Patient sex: M
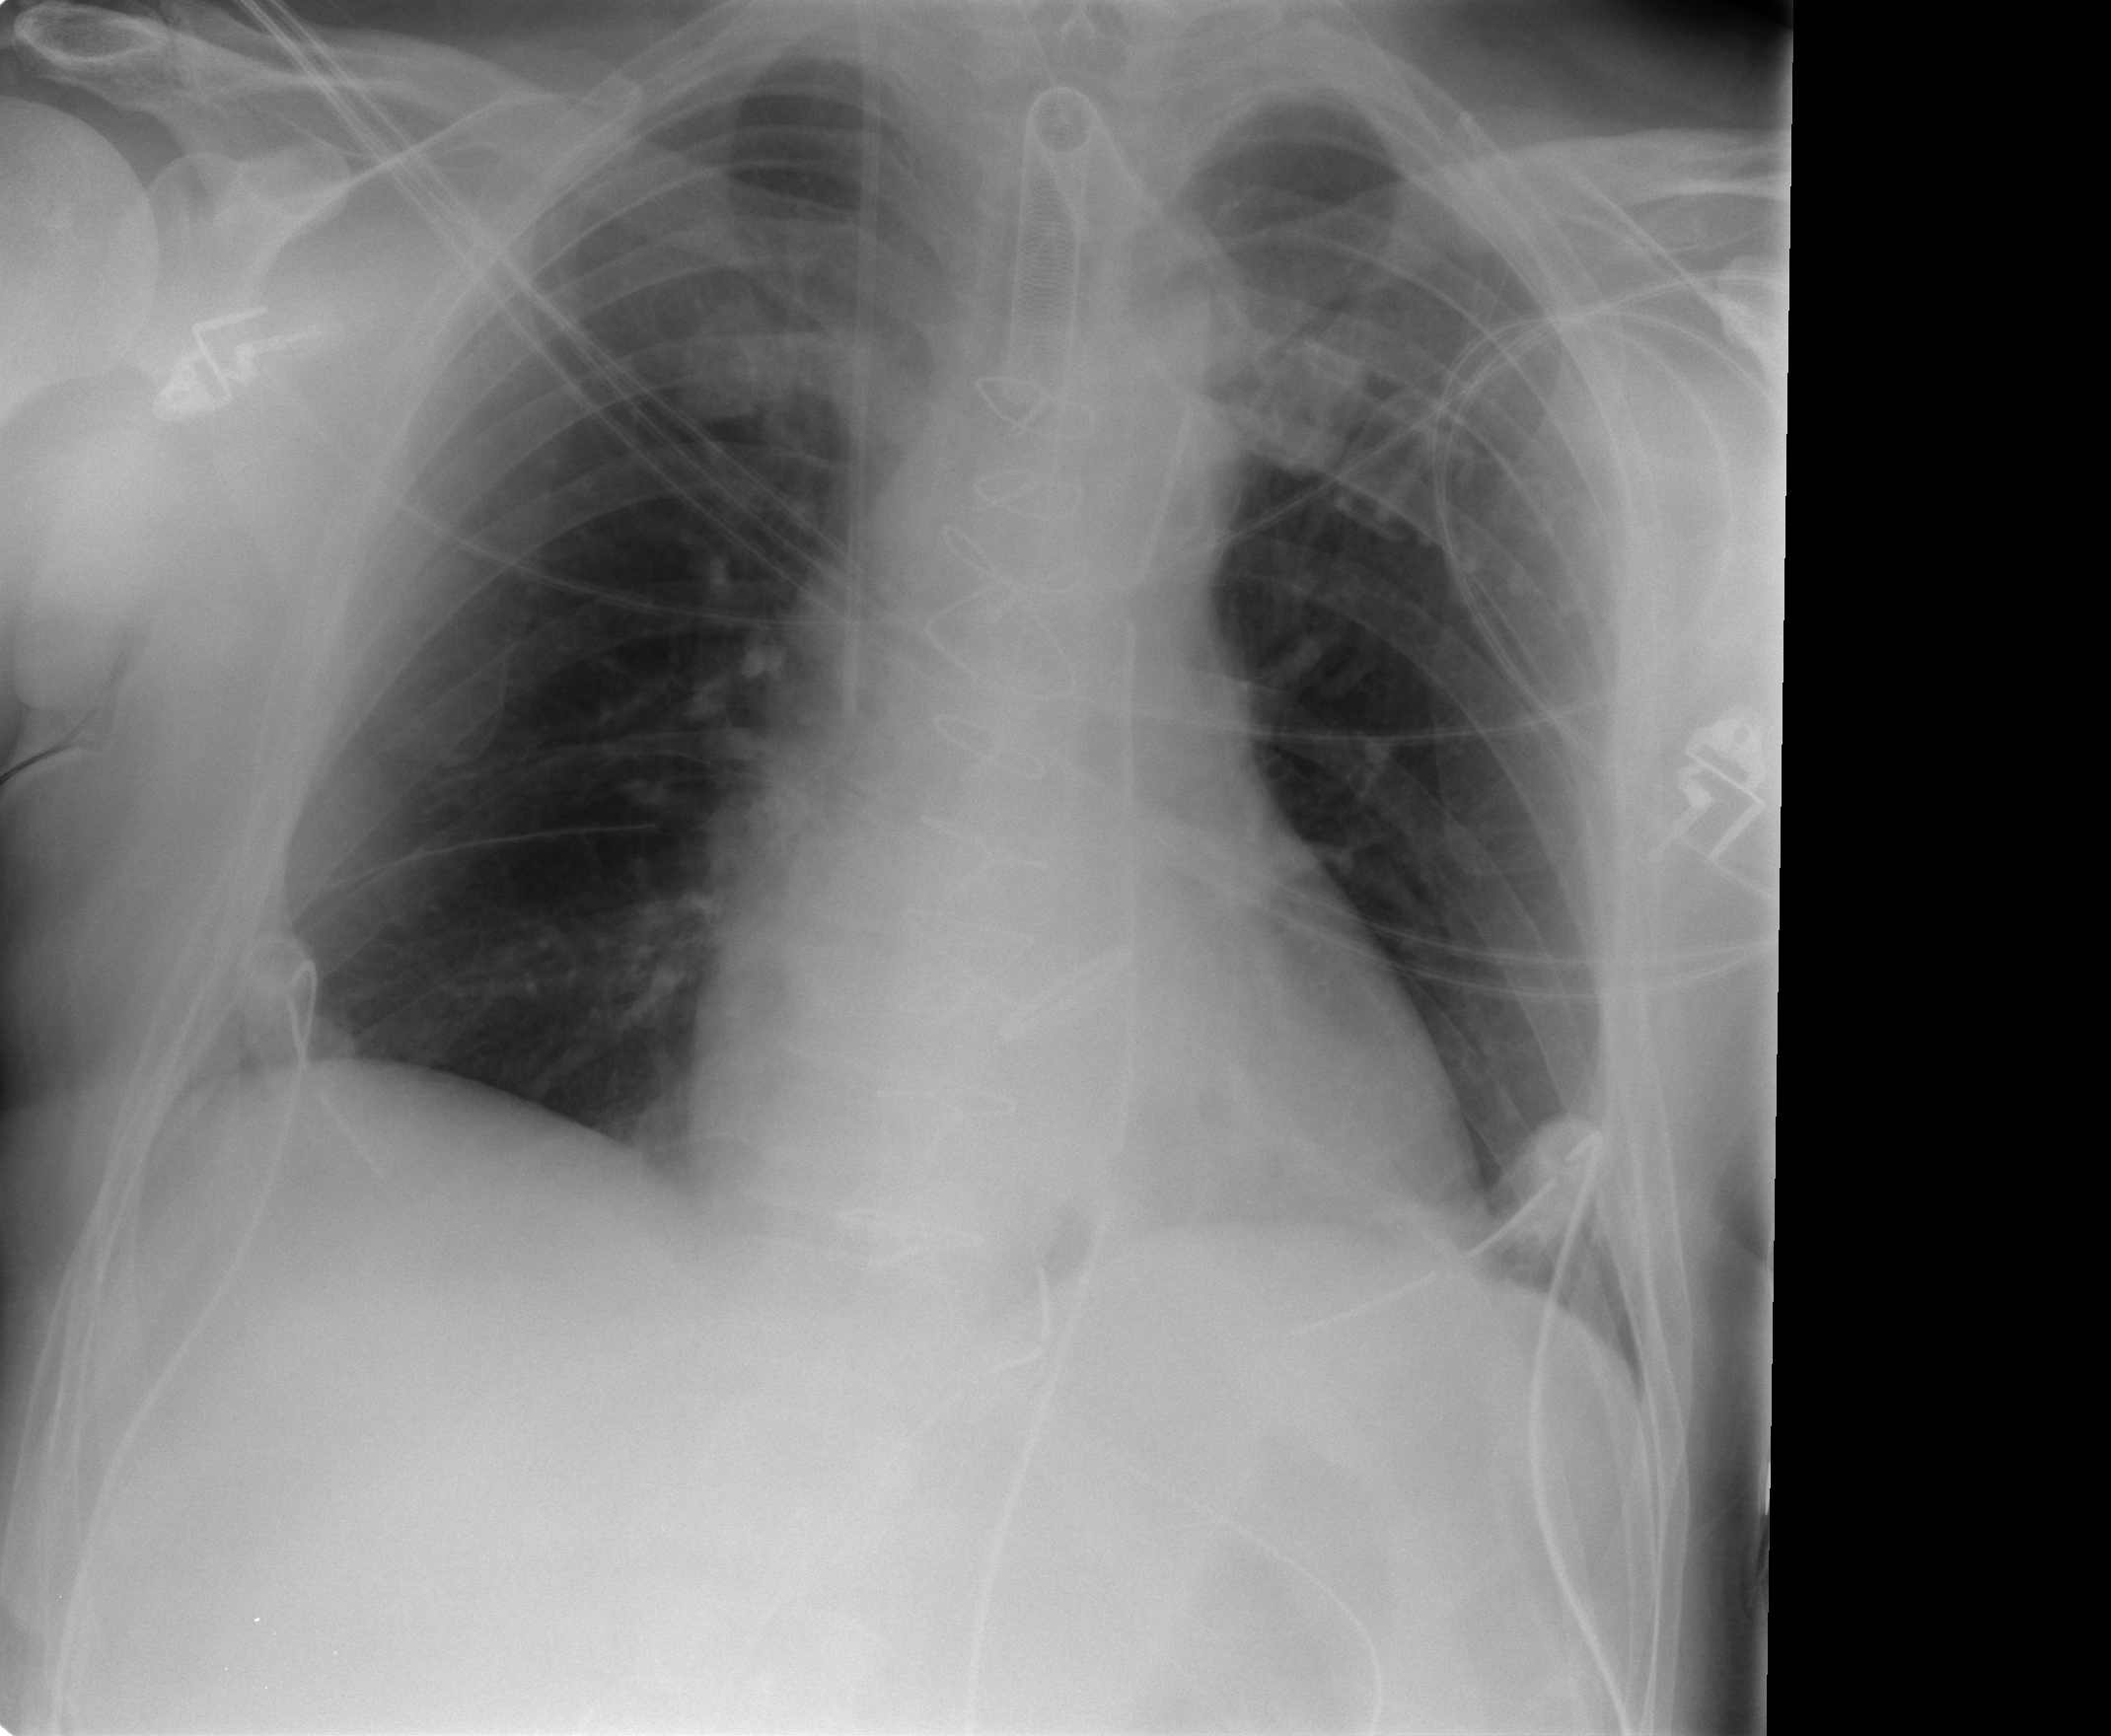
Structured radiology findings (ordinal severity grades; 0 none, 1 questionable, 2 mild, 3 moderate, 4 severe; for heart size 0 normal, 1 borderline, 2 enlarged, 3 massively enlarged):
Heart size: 0
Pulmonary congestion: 2
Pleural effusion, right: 0
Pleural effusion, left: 0
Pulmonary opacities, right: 0
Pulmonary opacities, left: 0
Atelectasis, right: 0
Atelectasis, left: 2